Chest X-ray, PA view. Patient: 70 years old, sex M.
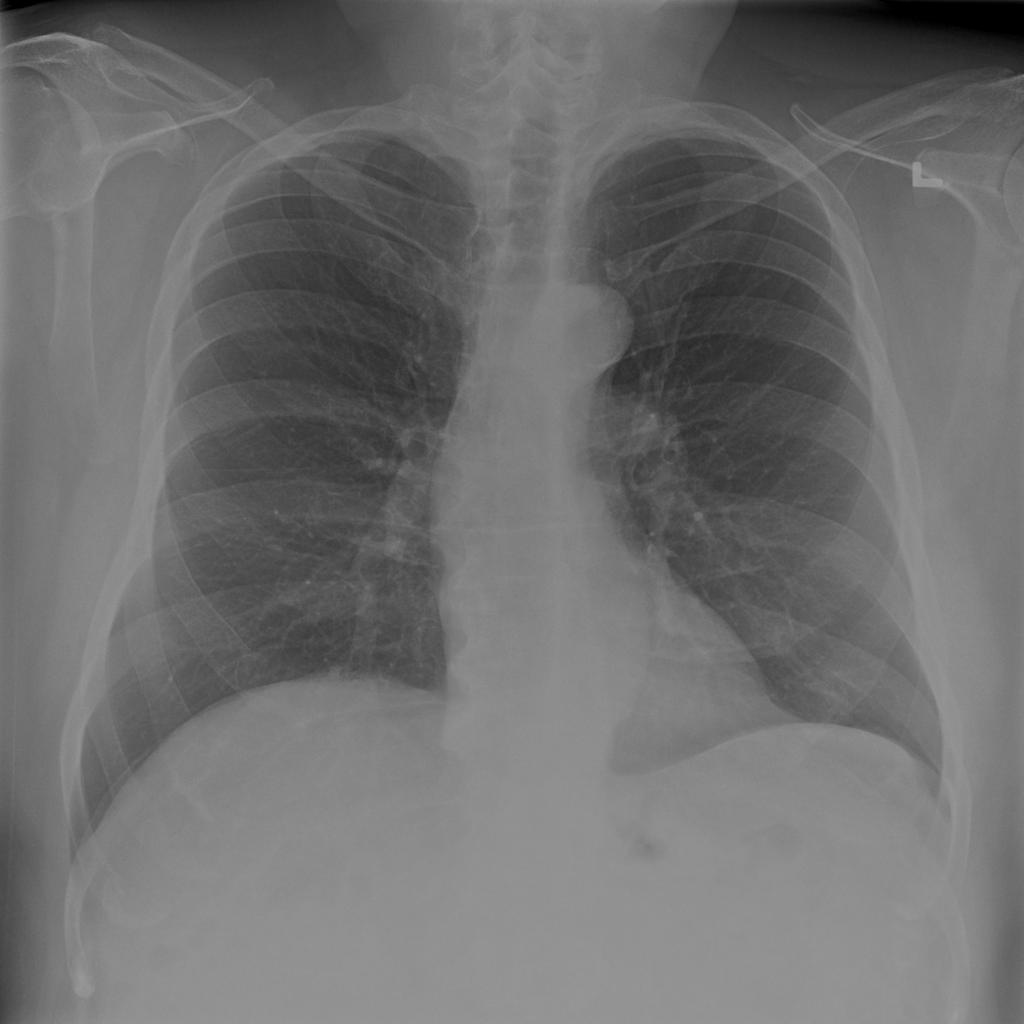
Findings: No Finding